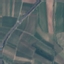
Land use / land cover: PermanentCrop